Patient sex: F
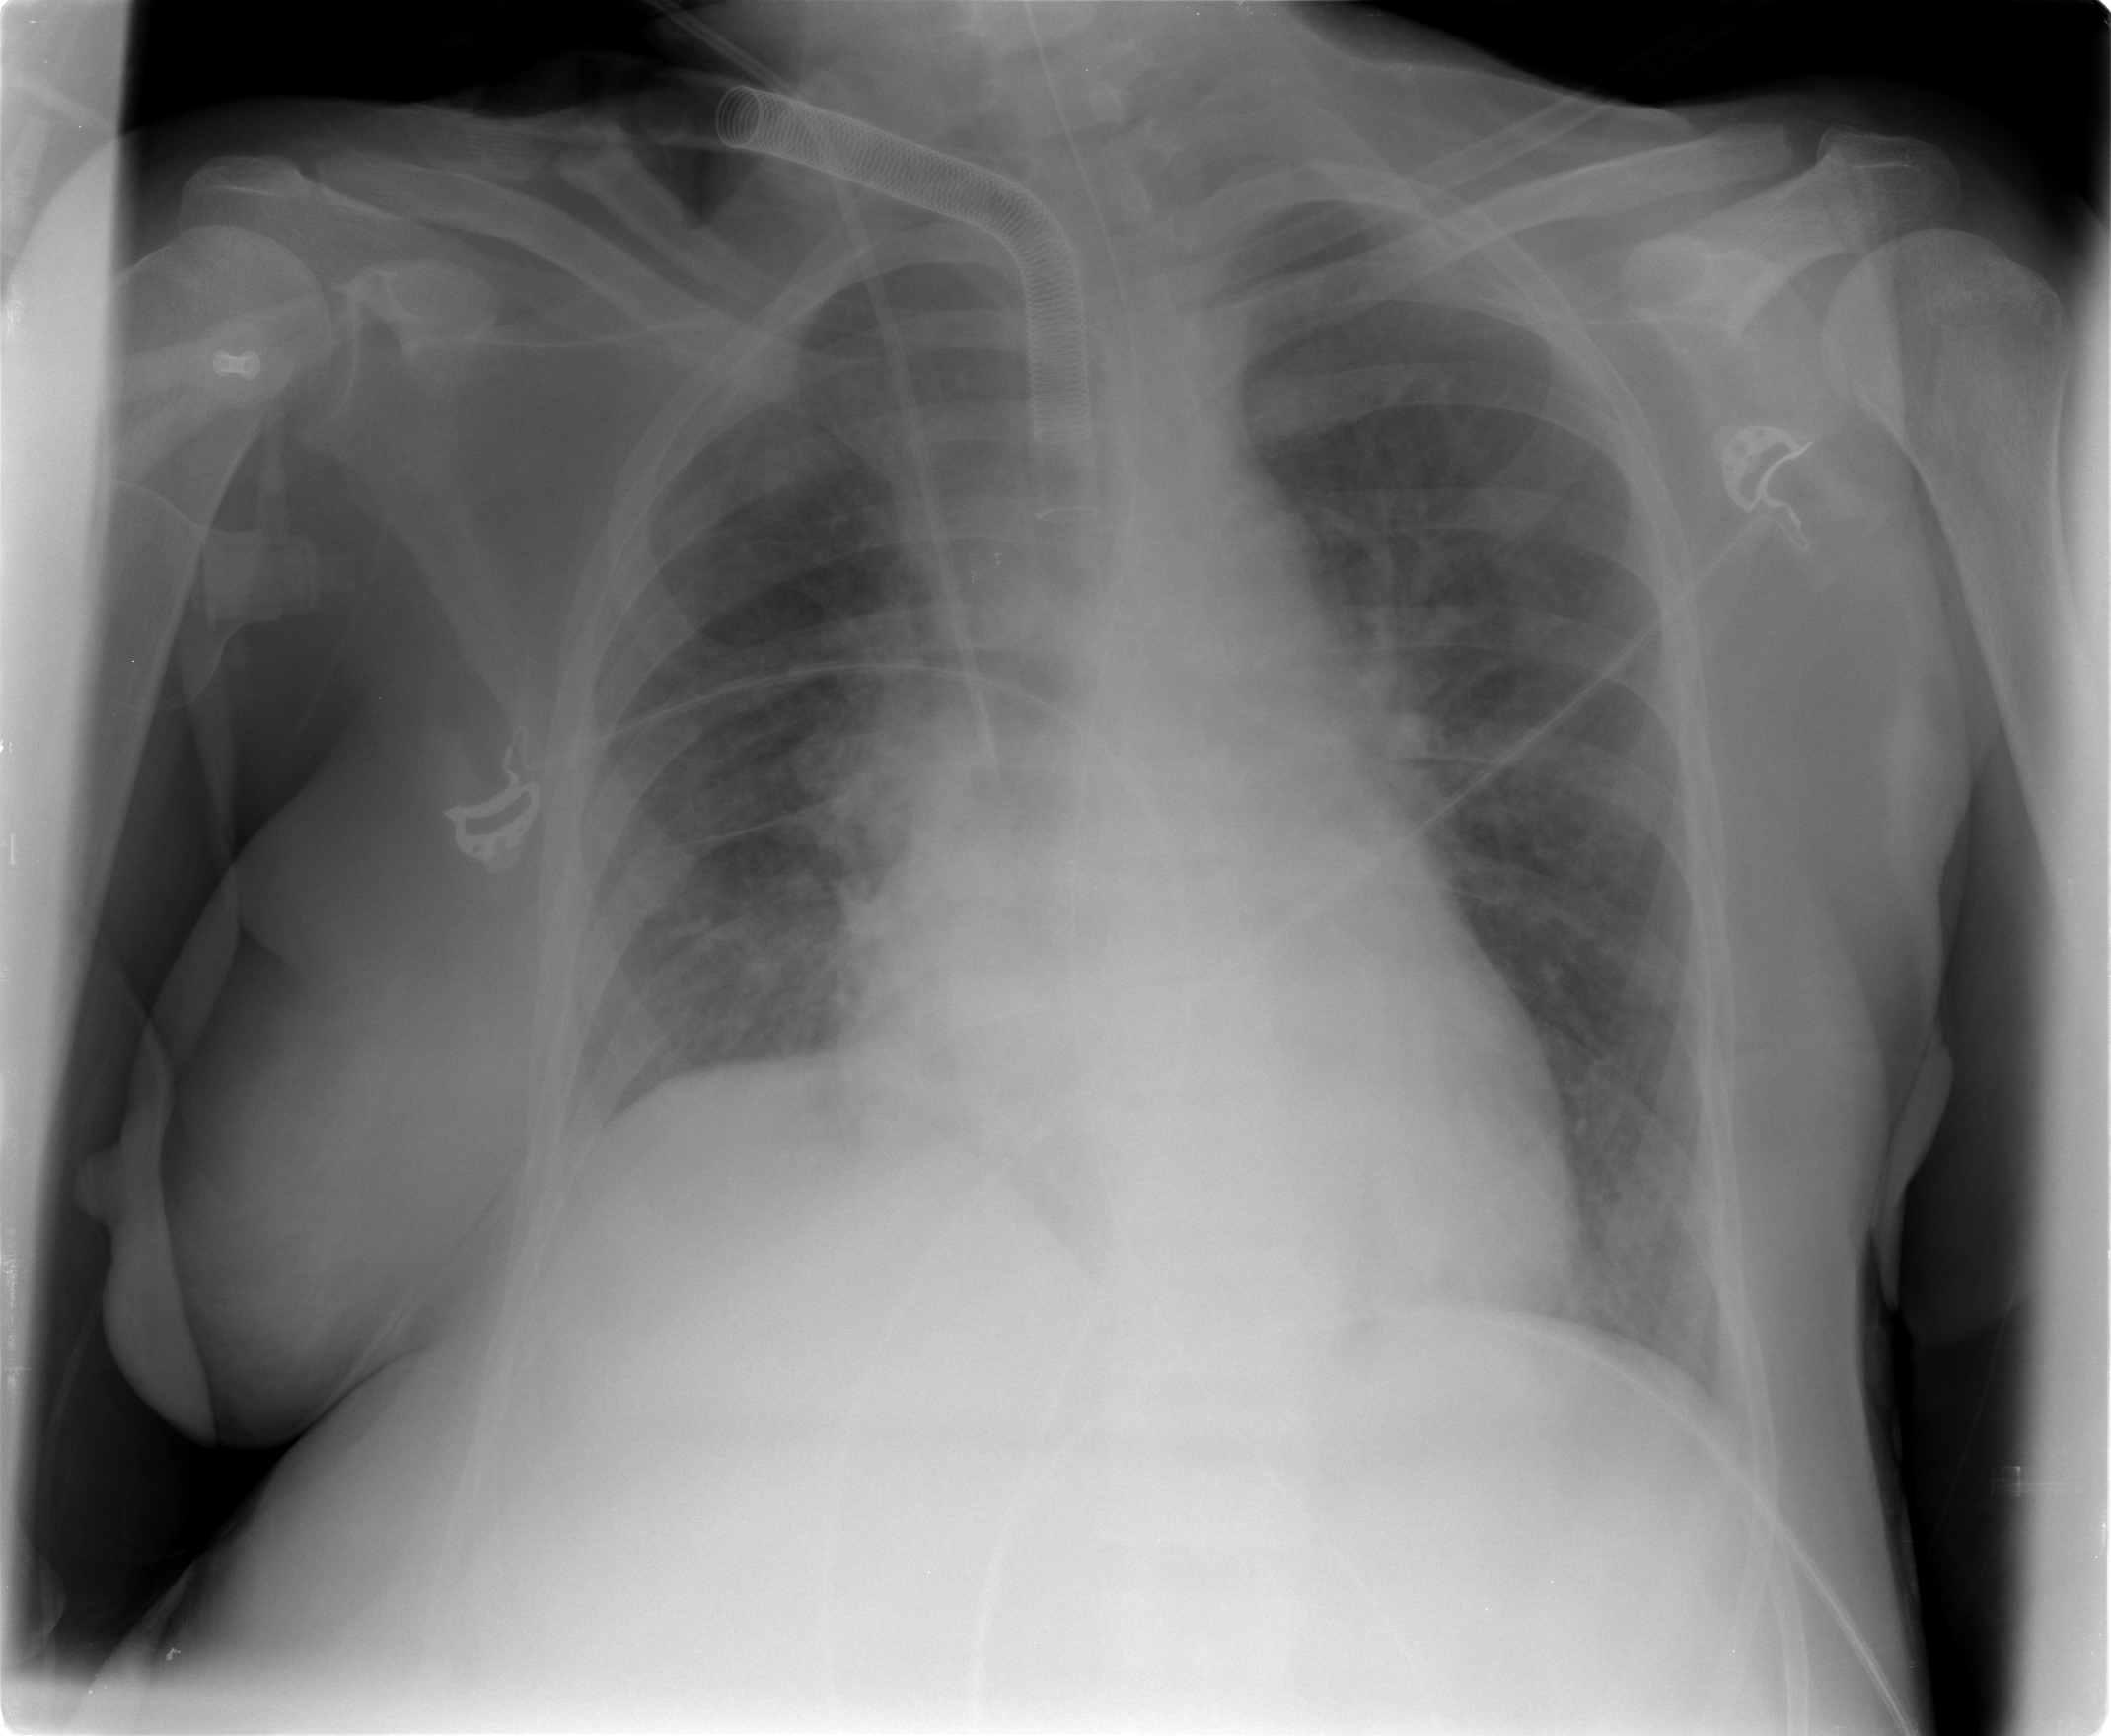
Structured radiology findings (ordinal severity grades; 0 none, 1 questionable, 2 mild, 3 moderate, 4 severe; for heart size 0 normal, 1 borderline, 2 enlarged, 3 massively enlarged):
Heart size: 0
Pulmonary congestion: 1
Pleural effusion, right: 0
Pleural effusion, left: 0
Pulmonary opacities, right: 1
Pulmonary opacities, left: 1
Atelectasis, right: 0
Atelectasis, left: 0